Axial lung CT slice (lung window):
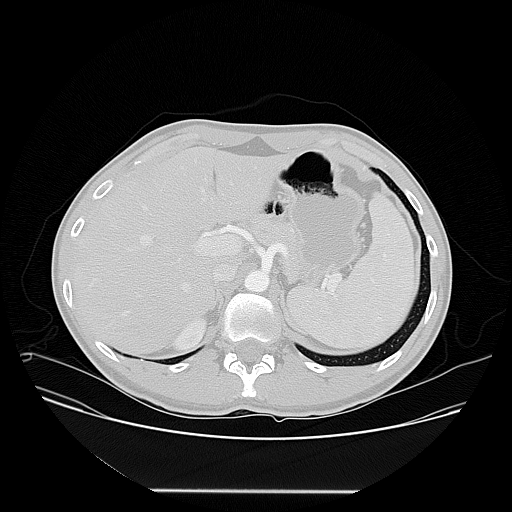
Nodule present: no